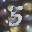
Label: 5